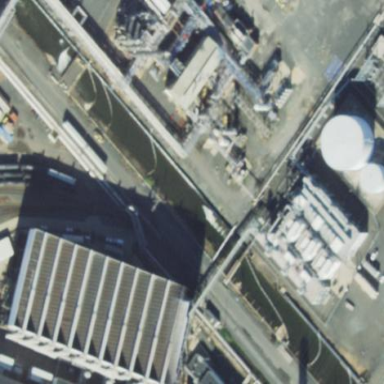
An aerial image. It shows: Industrial building used for cooling purposes.